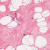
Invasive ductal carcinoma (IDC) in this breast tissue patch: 0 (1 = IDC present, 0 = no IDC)